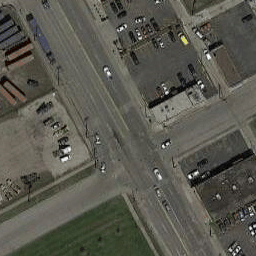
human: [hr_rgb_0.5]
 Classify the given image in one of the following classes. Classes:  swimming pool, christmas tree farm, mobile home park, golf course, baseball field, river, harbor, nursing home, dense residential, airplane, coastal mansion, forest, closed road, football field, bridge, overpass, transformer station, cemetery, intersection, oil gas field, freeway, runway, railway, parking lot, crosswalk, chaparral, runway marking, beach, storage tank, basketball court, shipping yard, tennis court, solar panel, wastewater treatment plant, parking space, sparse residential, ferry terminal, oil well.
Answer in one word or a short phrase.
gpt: intersection